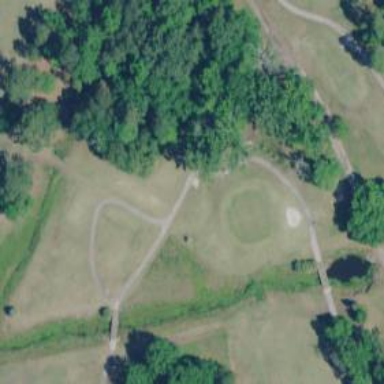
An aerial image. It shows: Path for both road and golf.